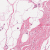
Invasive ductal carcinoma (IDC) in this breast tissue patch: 0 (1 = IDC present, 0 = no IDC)